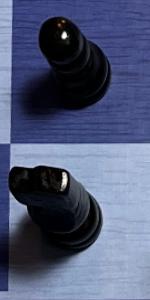
Label: Knight_Black